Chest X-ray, PA view. Patient: 32 years old, sex F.
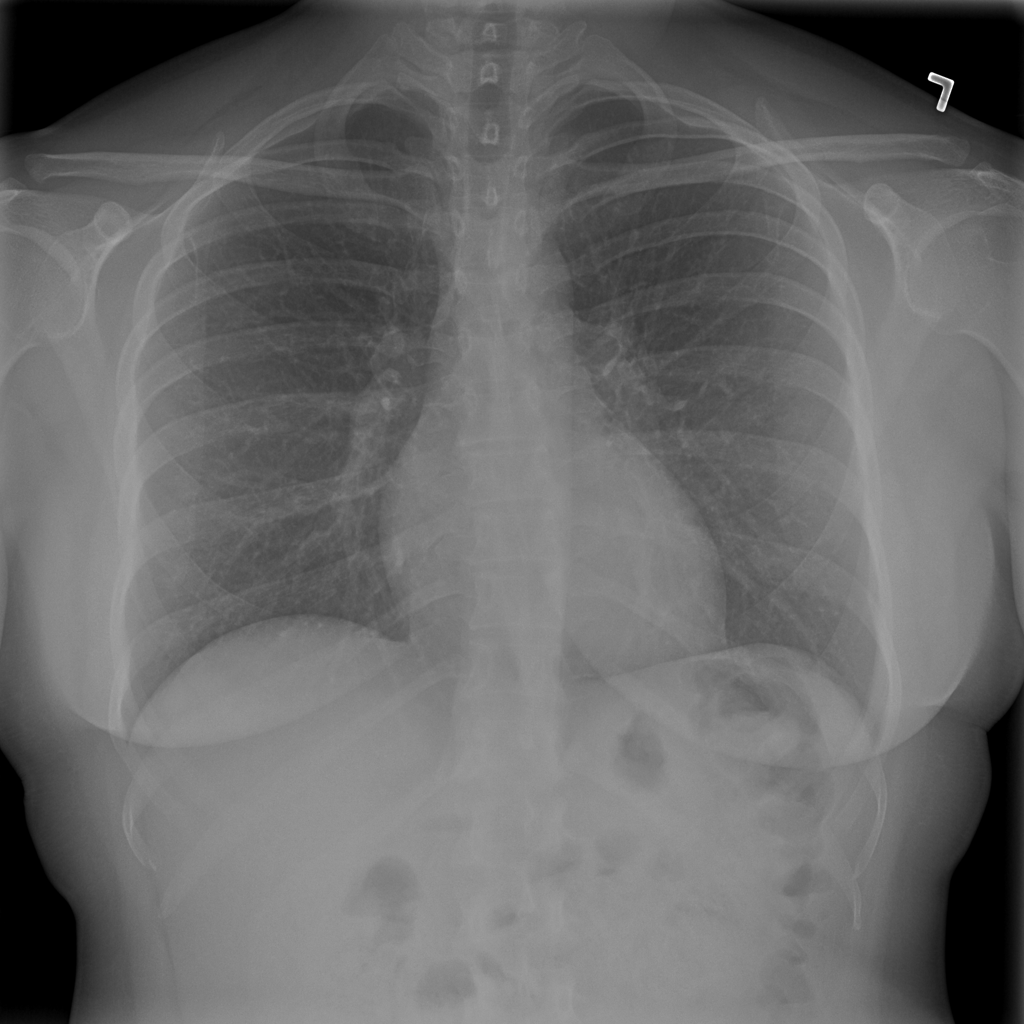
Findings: No Finding